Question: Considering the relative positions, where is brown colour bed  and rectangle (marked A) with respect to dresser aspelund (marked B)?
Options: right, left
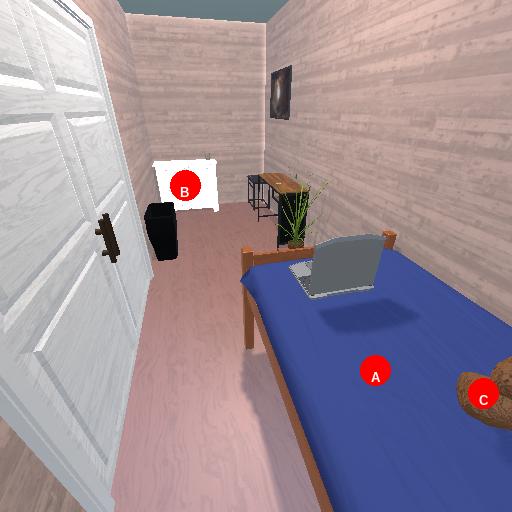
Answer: right